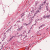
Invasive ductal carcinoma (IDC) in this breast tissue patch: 0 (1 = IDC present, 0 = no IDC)